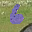
Label: 6